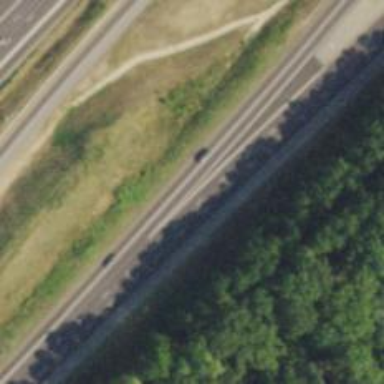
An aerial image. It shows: Motorway junction.